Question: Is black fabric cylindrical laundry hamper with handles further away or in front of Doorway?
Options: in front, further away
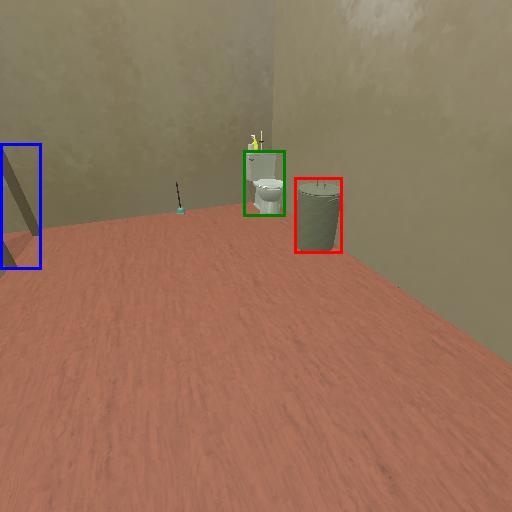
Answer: in front